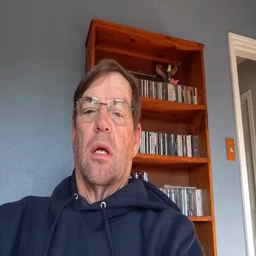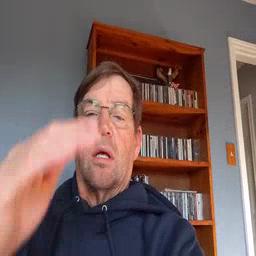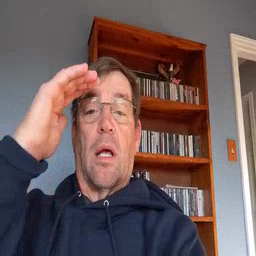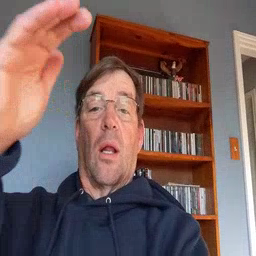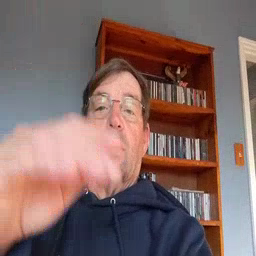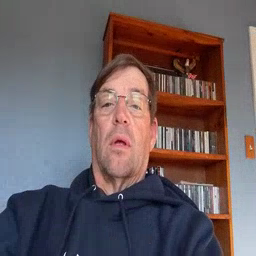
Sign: hello